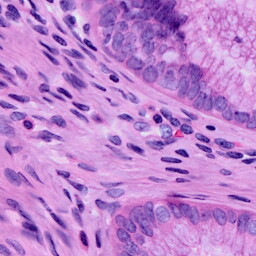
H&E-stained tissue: Cervix